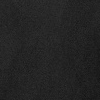
Atmospheric dust classification: dusty